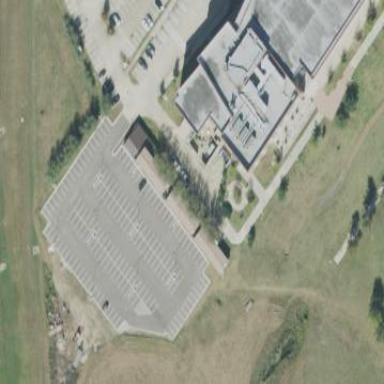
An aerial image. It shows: Parking lot with asphalt surface labeled as "Sugar Land Parking Lot 1A".